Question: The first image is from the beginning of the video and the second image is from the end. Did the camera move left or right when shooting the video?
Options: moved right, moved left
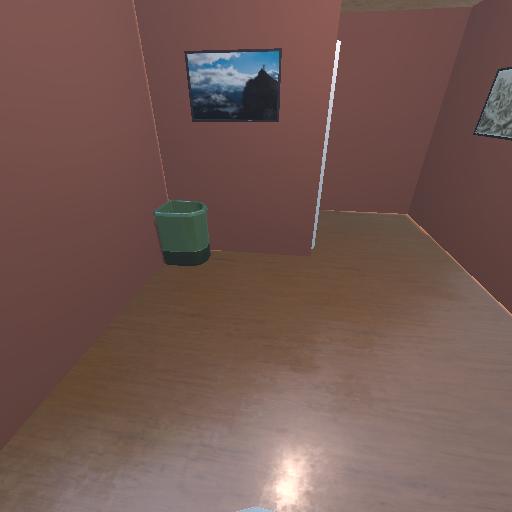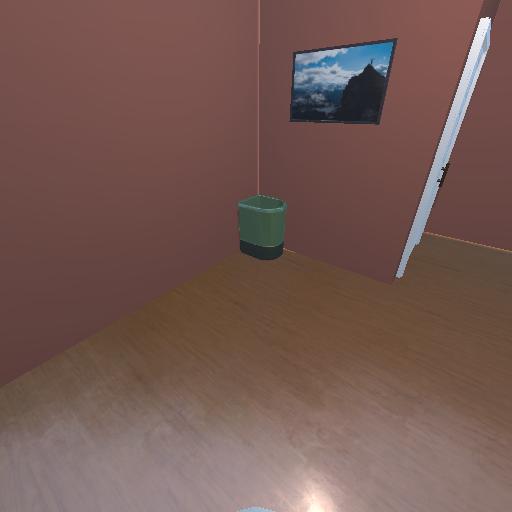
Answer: moved right